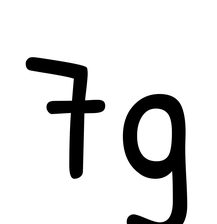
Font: PatrickHand-Regular